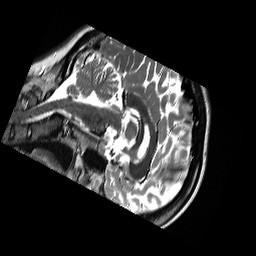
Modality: T2w
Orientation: sagittal
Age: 22
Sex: female